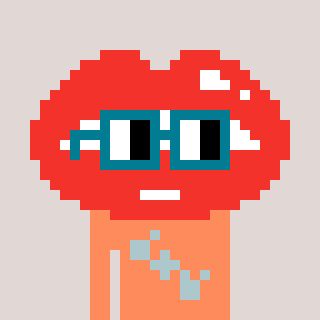
a pixel art character with square dark green glasses, a lips-shaped head and a peachy-colored body on a warm background